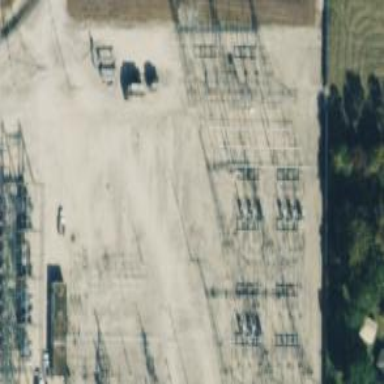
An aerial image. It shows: Switch used for power control.